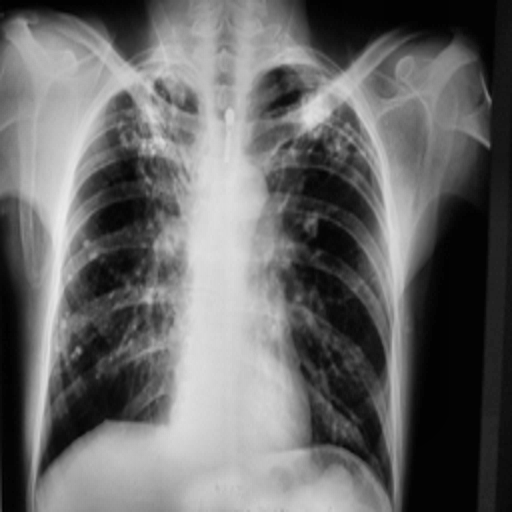
Finding: TUBERCULOSIS